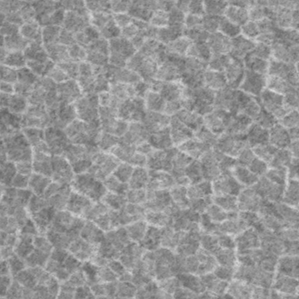
Label: frost